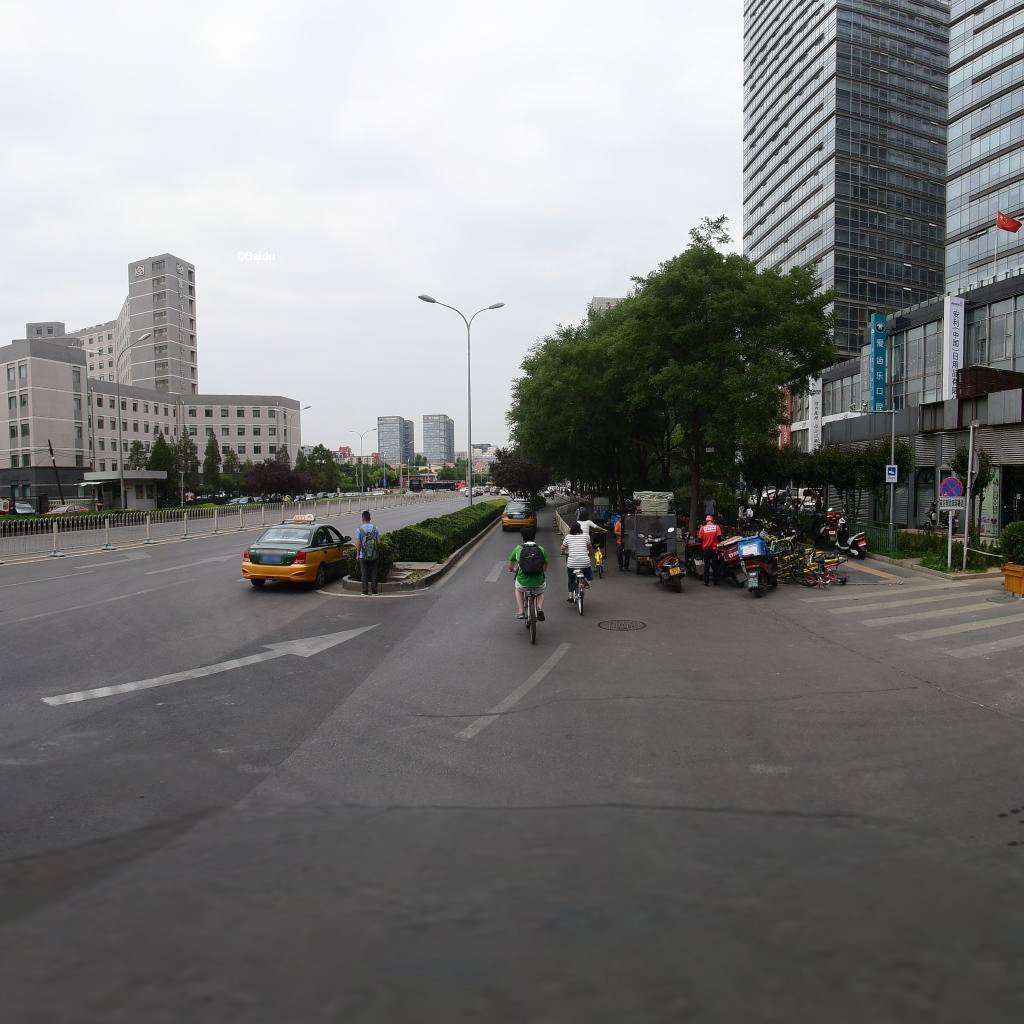
Region: Haidian
Road damage annotations: transverse crack, manhole cover, longitudinal crack